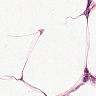
Metastatic tissue present: no